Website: bh-photo
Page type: customer-info-address
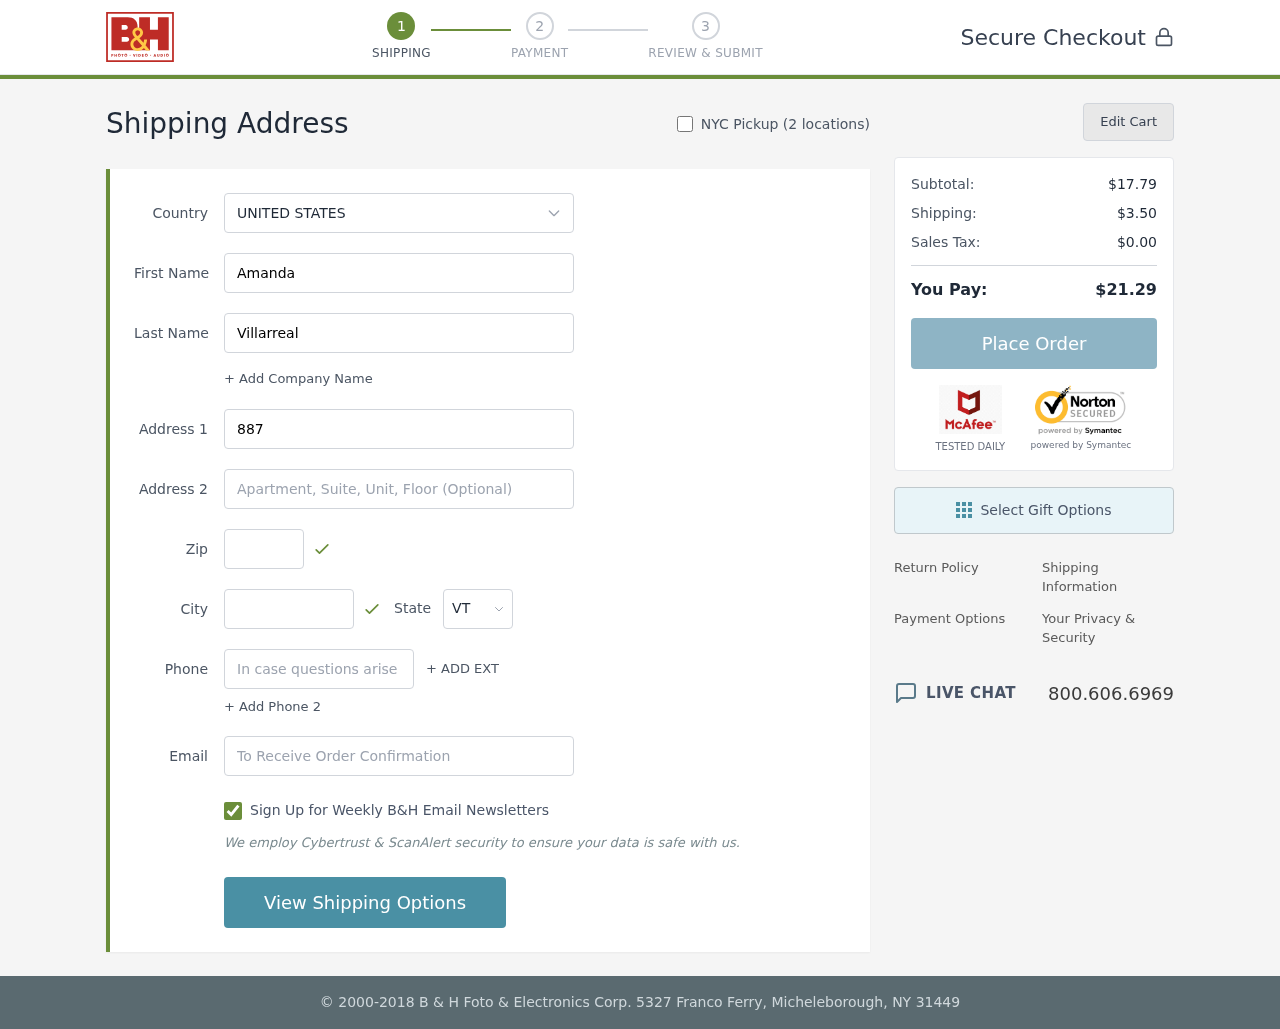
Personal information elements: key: PII_CITY
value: Port Tiffany
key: PII_COUNTRY
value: United States
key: PII_EMAIL
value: amandavillarreal@yahoo.com
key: PII_FIRSTNAME
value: Amanda
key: PII_LASTNAME
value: Villarreal
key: PII_PHONE
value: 3744516064
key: PII_POSTCODE
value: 55040
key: PII_STATE_ABBR
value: VT
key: PII_STREET
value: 8877 Dean Ports
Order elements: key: ORDER_SUBTOTAL
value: $17.79
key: ORDER_SHIPPING_COST
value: $3.50
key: ORDER_TAX
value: $0.00
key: ORDER_TOTAL
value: $21.29